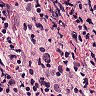
Metastatic tissue present: yes